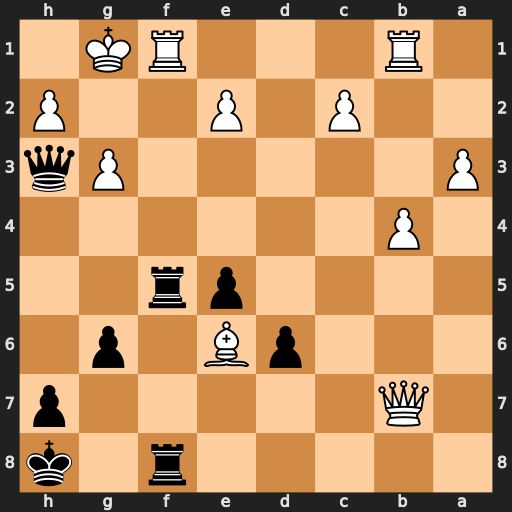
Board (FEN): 5r1k/1Q5p/3pB1p1/4pr2/1P6/P5Pq/2P1P2P/1R3RK1
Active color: b
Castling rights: -
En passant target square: -
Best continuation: Rxf1+ Rxf1 Rxf1#